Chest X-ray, PA view. Patient: 68 years old, sex F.
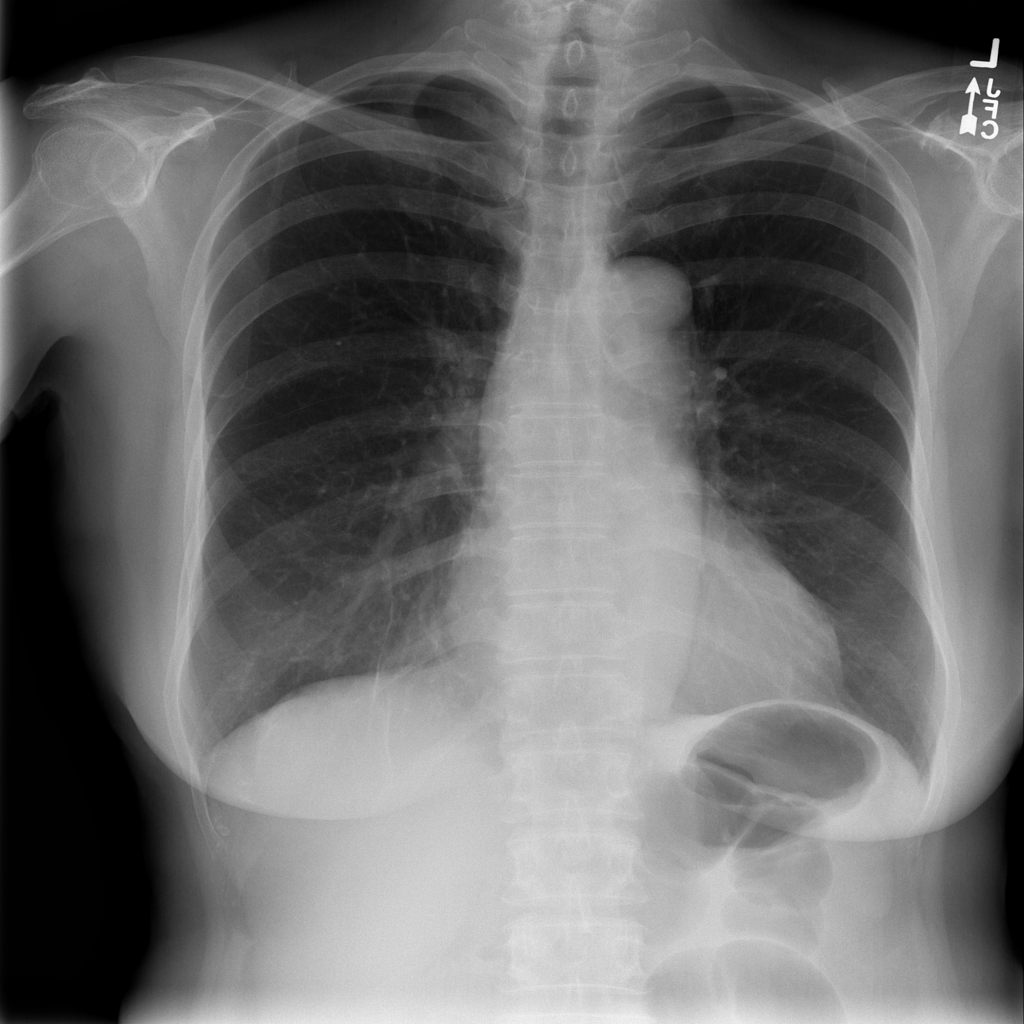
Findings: No Finding